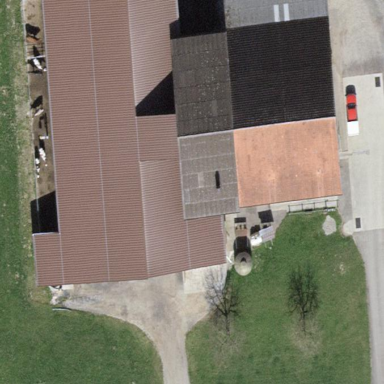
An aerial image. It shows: Farmyard area.